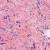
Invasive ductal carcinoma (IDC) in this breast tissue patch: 1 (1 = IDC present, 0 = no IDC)